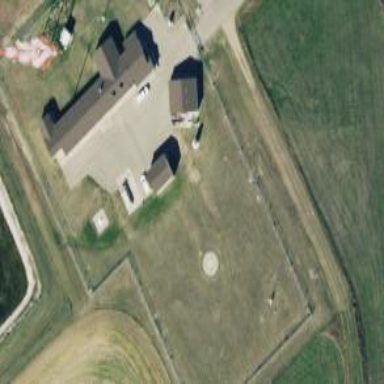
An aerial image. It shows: Military area enclosed by fence.